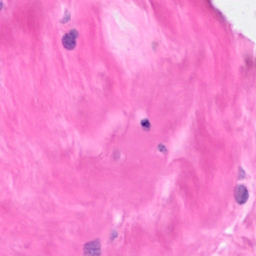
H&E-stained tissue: Breast